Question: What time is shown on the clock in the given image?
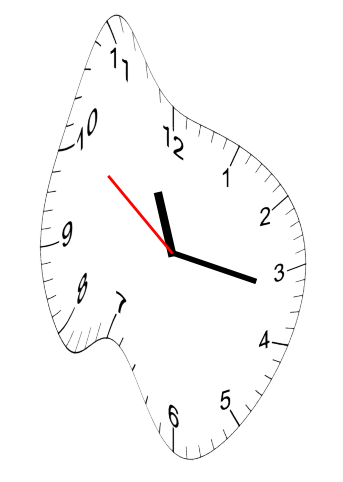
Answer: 11:16:51